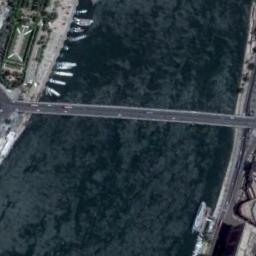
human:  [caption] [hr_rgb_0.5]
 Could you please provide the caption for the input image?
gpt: A bridge is over the river with some boats in it .

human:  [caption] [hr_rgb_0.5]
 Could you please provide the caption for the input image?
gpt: Many ships docked on both sides of the river .

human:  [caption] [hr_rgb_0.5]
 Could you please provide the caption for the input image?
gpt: A bridge connects the land on both sides of the blue river  There are many buildings and roads on the land, And many boats are parked on the banks of the river .

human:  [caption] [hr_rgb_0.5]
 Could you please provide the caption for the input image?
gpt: A bridge built on a dark blue river and a harbor on one side of the river .

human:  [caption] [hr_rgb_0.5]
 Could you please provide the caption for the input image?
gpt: There are many cars on the bridge .